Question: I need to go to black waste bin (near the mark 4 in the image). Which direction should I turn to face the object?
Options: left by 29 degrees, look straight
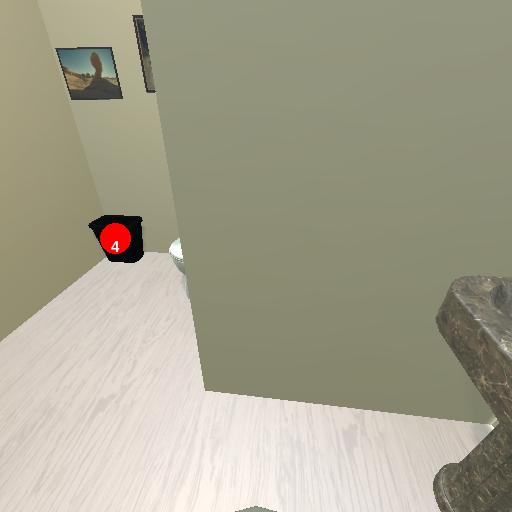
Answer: left by 29 degrees